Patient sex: M
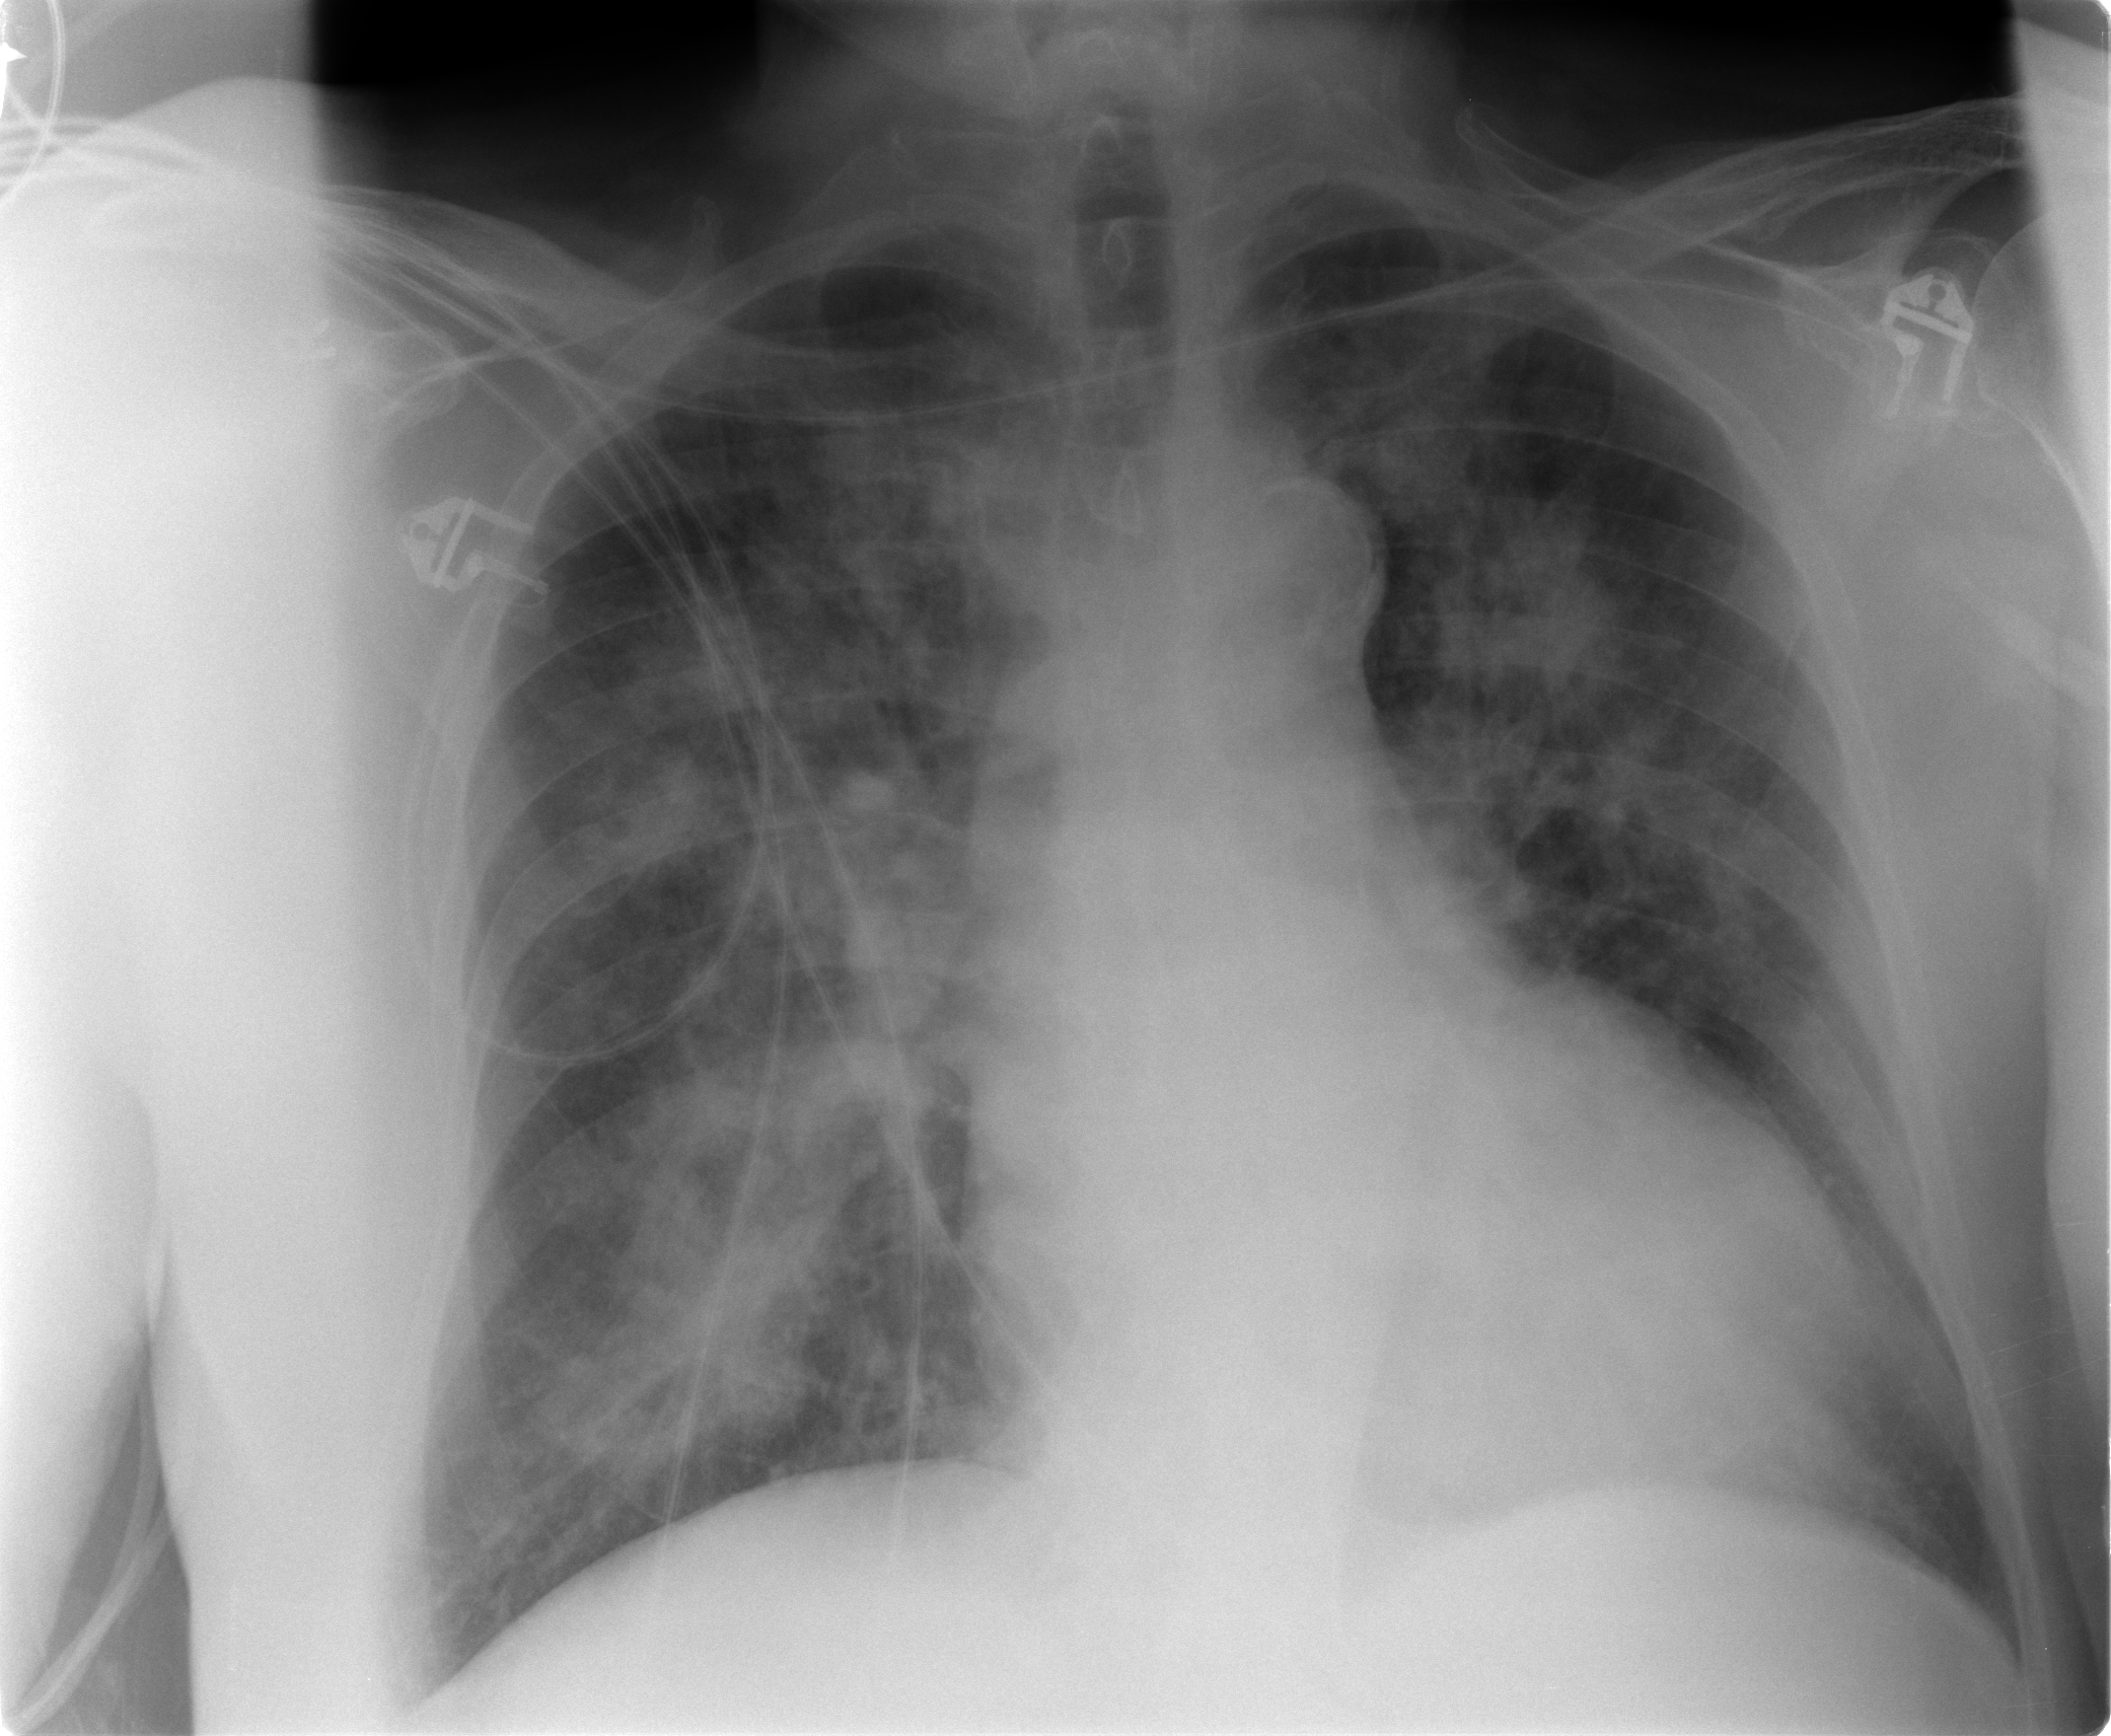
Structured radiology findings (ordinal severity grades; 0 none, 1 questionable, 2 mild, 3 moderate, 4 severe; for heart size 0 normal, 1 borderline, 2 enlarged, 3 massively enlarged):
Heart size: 2
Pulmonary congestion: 3
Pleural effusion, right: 0
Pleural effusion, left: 0
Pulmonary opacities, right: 3
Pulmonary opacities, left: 3
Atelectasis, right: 1
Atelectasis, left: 1